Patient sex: M
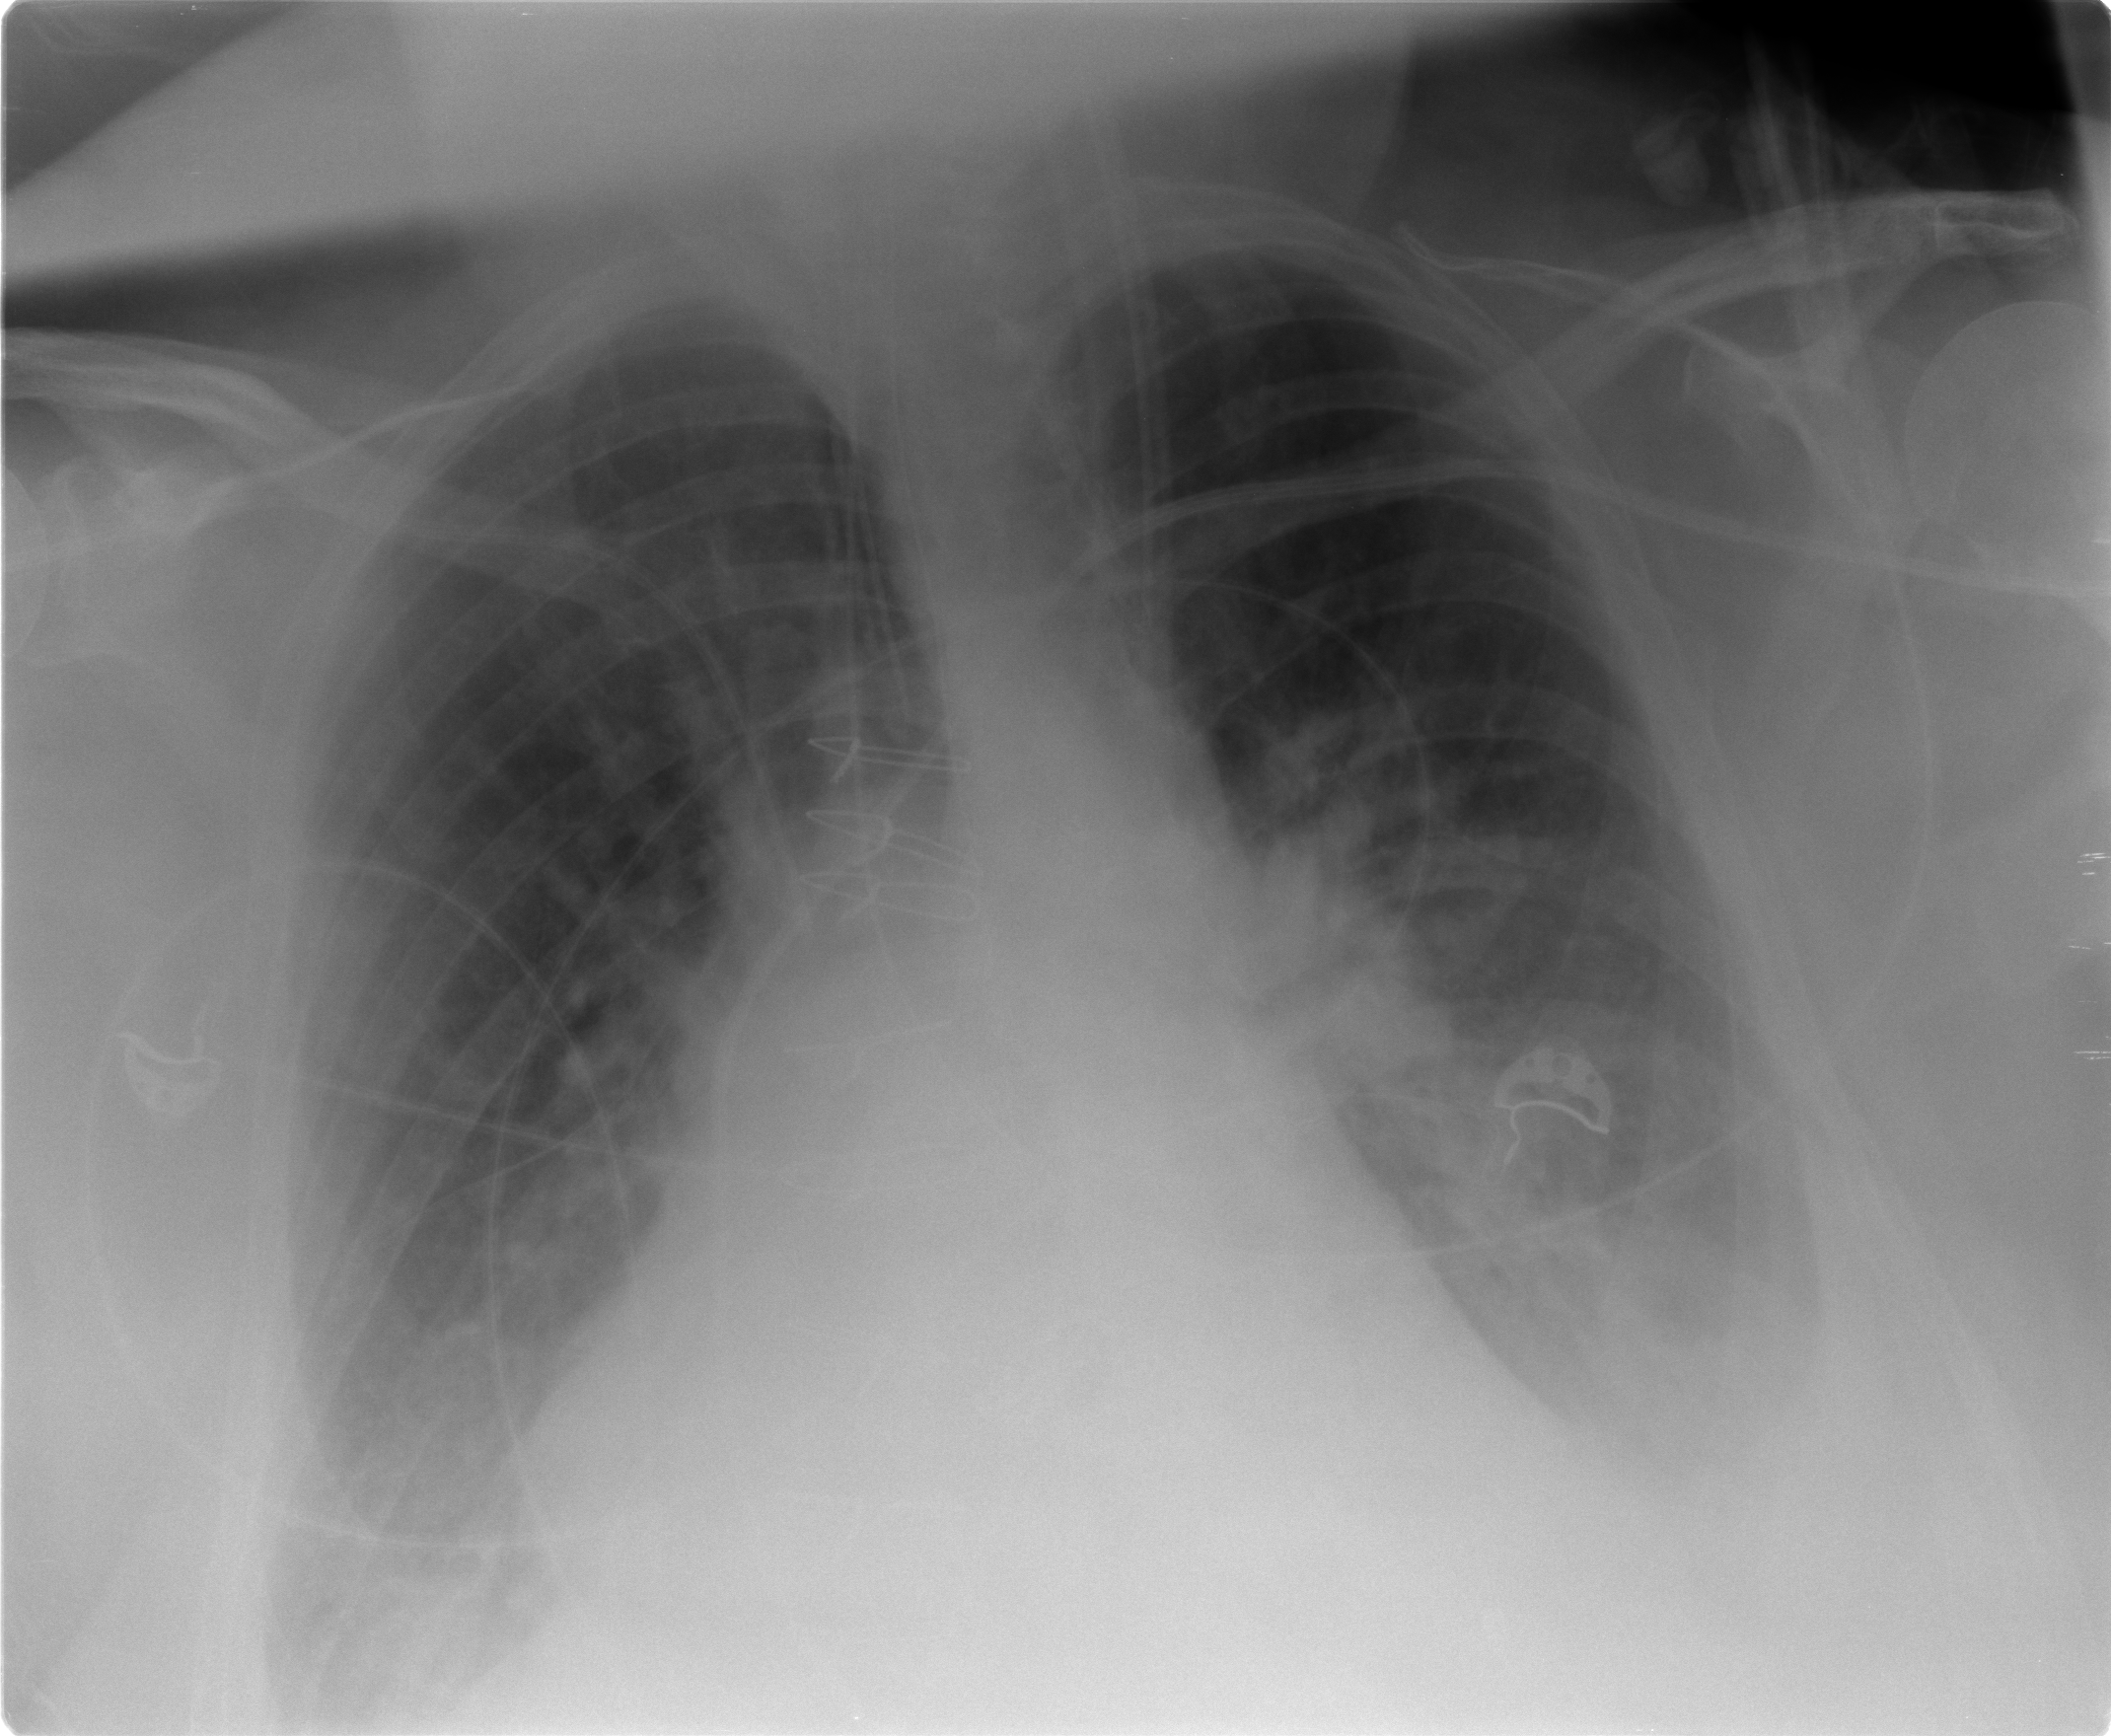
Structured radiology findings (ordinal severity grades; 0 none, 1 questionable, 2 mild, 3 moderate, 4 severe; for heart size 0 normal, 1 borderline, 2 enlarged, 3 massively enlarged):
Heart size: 2
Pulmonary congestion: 3
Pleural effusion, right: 2
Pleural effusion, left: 2
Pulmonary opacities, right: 1
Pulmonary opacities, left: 1
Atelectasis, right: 2
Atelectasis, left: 3